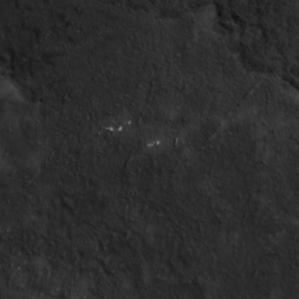
Label: non_frost